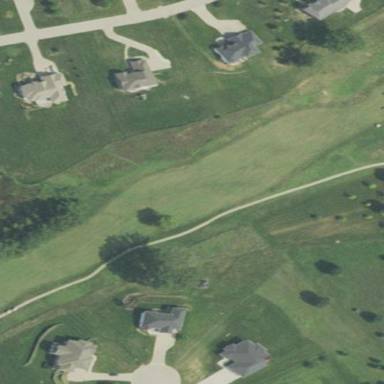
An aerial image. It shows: Area of rough grass used for golf.